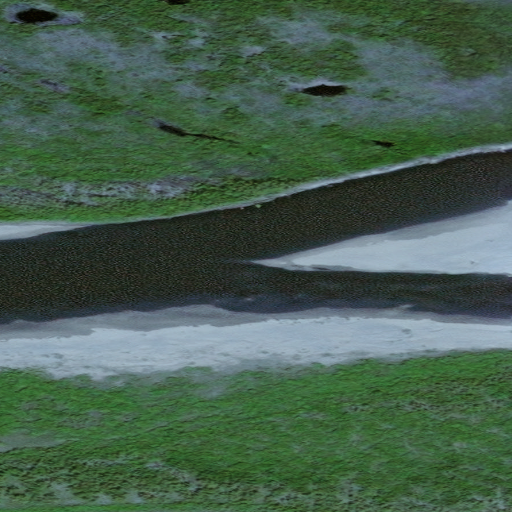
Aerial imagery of bar in Alaska named Brockways Bar containing only unknown